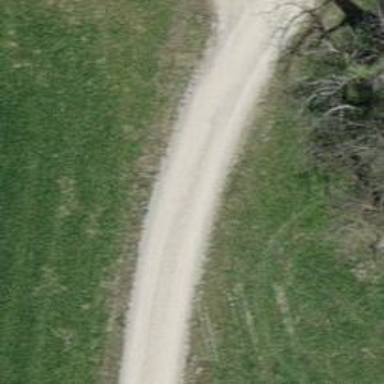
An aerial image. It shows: Well-maintained track road with grade 1 tracktype.